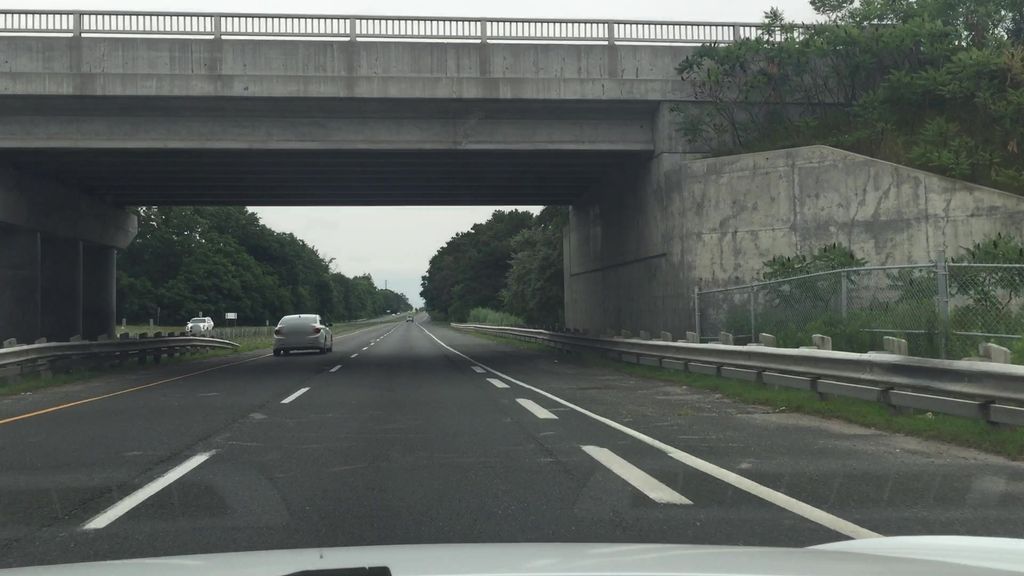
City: toronto